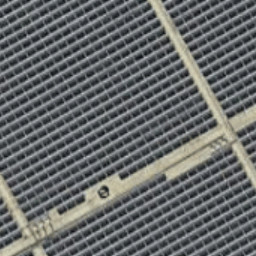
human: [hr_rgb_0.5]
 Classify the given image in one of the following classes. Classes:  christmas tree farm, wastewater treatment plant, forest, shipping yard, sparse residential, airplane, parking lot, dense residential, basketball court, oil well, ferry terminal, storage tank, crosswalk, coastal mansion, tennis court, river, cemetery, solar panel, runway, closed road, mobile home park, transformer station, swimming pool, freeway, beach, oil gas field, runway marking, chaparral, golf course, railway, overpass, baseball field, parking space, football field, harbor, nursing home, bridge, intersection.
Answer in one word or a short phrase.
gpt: solar panel